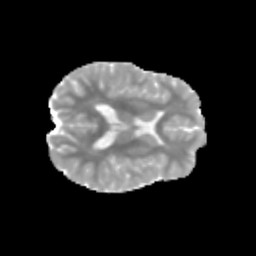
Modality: MD
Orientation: axial
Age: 10
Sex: female
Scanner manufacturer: siemens
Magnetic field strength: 3 T
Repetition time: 3.8 s
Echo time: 0.07 s